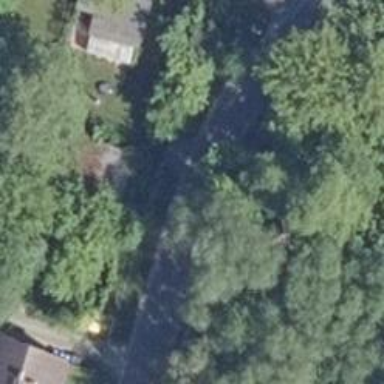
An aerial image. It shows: Residential road with asphalt surface and sidewalk on the left side.